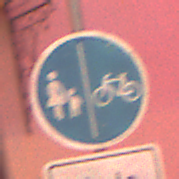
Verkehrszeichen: GetrennterRadUndGehwegRadwegRechts
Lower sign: HinweisDurchVerbaleAngabe2
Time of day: Night
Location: Outdoor (Urban)
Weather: Overcast
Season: Winter
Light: Artificial